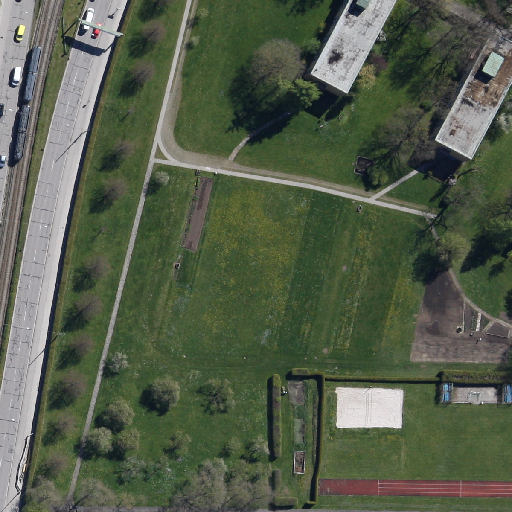
Referring expression: light-duty vehicle driving on the road